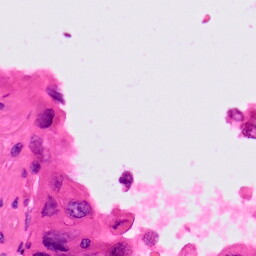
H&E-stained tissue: Lung